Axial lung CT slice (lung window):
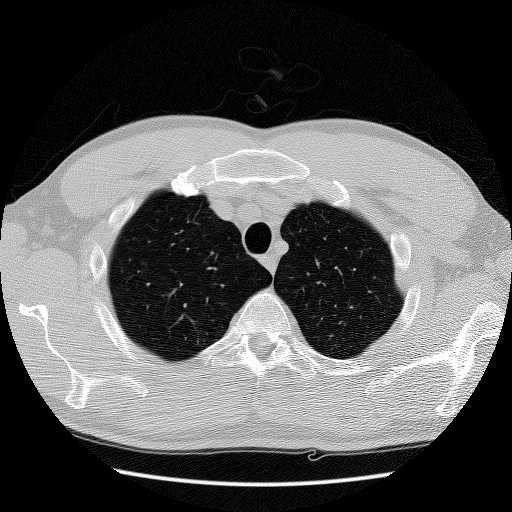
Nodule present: no